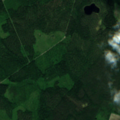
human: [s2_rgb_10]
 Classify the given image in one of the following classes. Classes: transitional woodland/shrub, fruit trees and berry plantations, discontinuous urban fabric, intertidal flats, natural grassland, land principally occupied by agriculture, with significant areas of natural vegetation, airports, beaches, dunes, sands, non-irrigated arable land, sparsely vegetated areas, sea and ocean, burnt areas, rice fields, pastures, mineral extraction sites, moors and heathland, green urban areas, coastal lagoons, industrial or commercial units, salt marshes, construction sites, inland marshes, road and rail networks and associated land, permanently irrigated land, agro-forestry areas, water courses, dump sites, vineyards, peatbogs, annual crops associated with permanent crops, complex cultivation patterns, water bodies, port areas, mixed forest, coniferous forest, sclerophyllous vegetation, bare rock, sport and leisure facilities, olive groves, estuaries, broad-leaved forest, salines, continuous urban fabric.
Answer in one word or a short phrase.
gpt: coniferous forest, mixed forest, transitional woodland/shrub